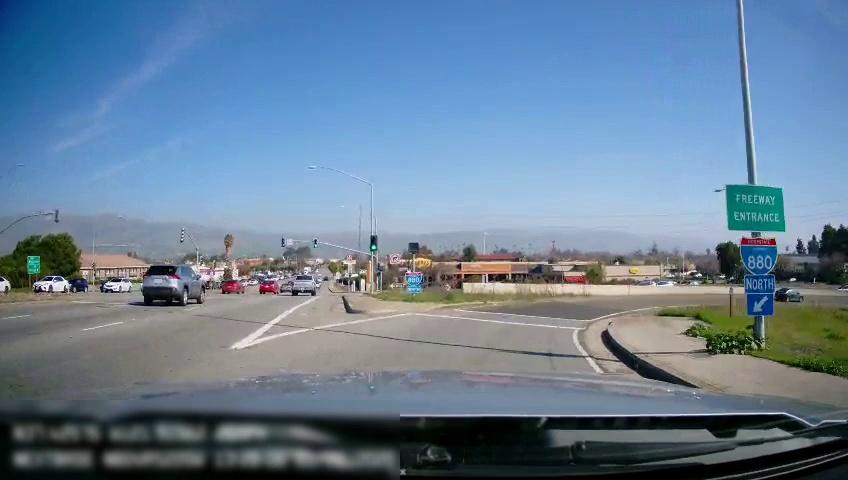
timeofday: Day
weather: Sunny
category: Drivable Space
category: Vehicles | Truck
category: Vehicles | Car
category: Vehicles | Car
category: Vehicles | SUV
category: Vehicles | Car
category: Vehicles | Car
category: Vehicles | SUV
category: Vehicles | Car
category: Vehicles | Car
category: Vehicles | Car
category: Vehicles | Car
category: Vehicles | Car
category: Lanes | Current Lane
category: Lanes | Current Lane
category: Lanes | Opposite Lane
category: Lanes | Alternate Lane
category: Lanes | Alternate Lane
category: Traffic | Signs
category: Traffic | Signs
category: Traffic | Lights
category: Traffic | Lights
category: Traffic | Signs
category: Traffic | Lights
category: Traffic | Lights
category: Traffic | Signs